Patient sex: F
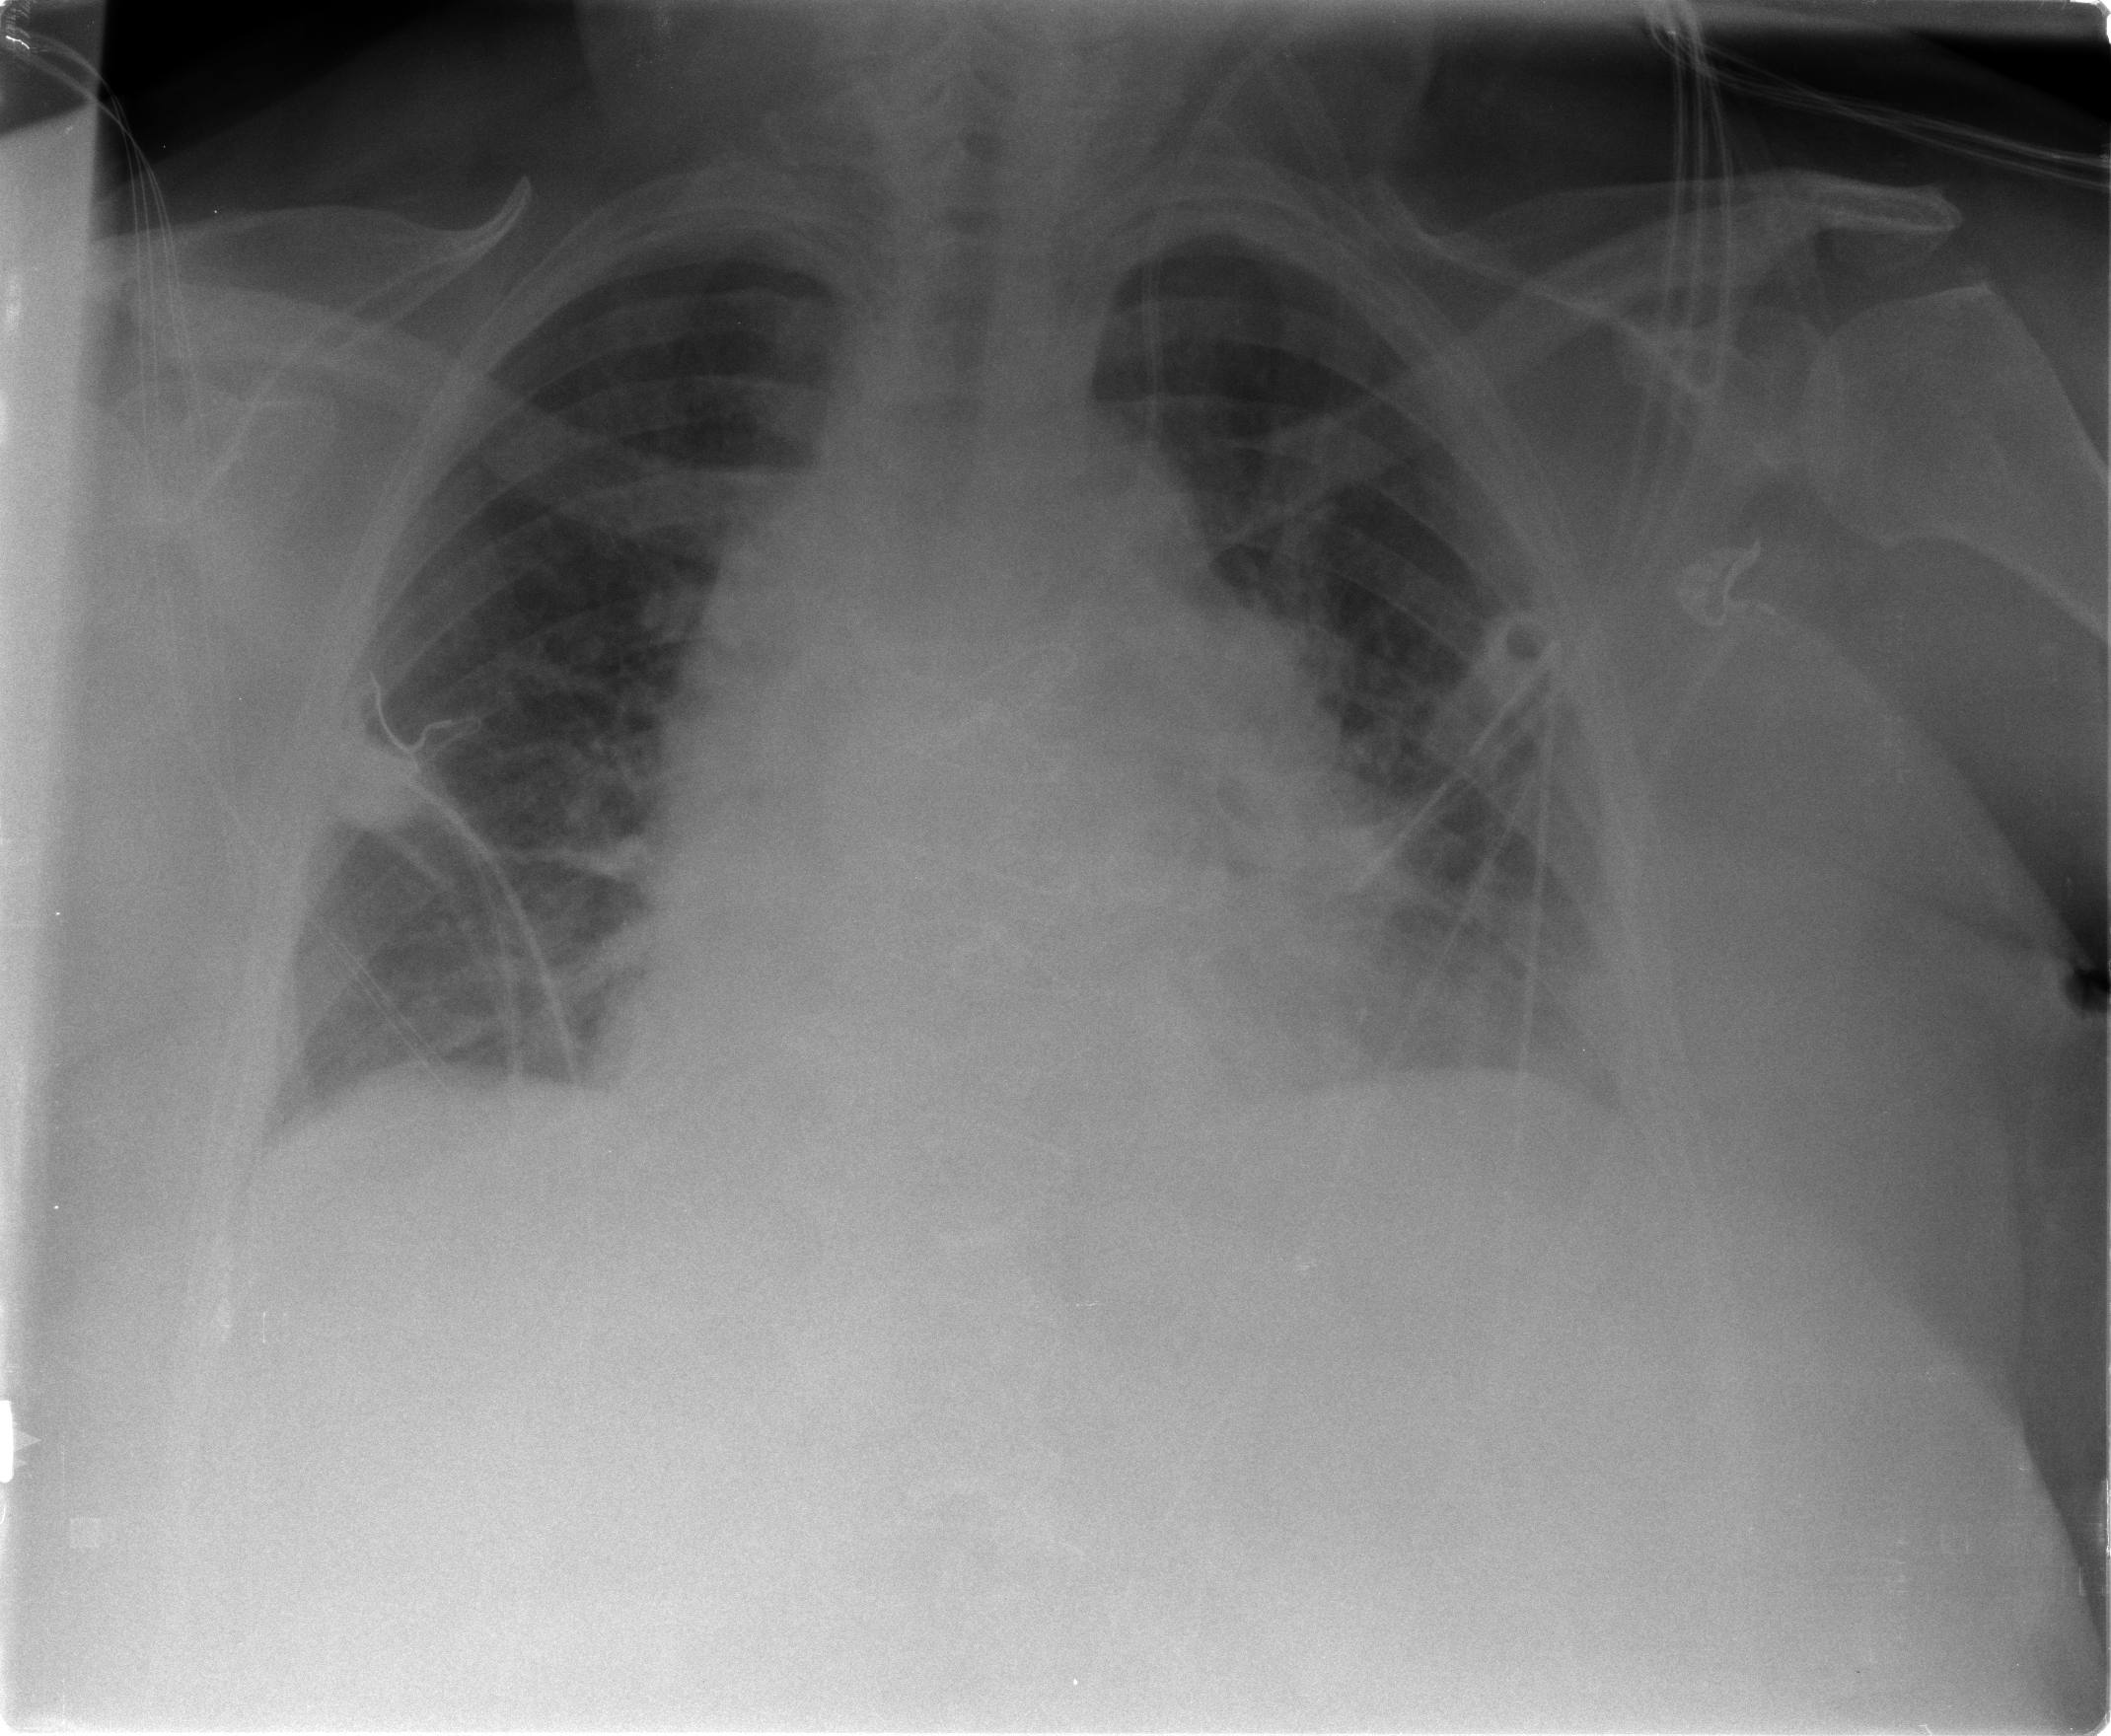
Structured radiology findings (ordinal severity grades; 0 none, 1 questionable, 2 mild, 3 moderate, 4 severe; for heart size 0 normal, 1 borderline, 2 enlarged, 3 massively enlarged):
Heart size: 2
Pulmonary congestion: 2
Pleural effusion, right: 0
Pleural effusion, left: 0
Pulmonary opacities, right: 0
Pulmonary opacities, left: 0
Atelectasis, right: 0
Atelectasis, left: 2